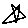
Label: star